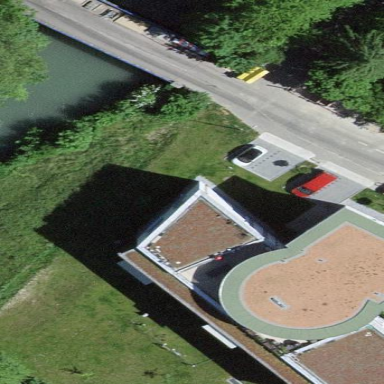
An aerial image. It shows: Residential building.